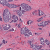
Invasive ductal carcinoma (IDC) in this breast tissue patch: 1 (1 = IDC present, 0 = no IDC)